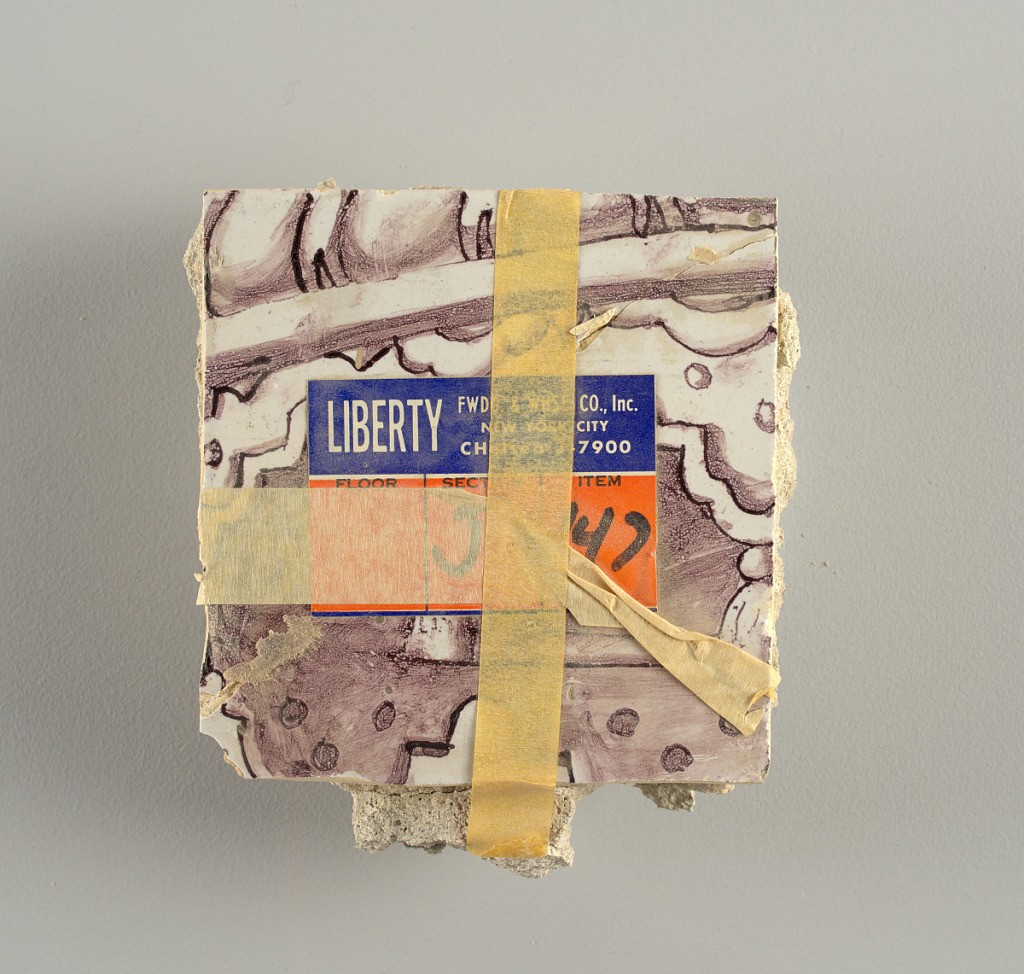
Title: Wall facing
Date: ca. 1725
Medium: tin-glazed earthenware, underglaze
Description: Two vertical rectangles, twenty-three tiles high.  A) Nine tiles wide at top; seven tiles wide at bottom.  B) Ten and one-half tiles wide.

Arabesque design of foliage.  A) with centered figure of Justice under a canopy.  B) with centered urn.